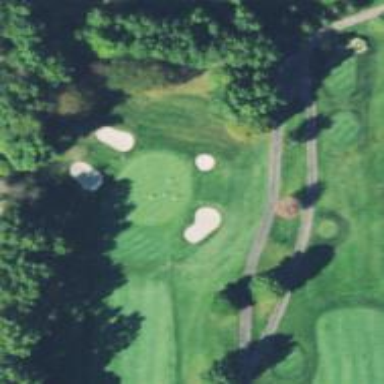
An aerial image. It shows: Golf hole.